Interaction volume radius: 10 \u00c5
Interaction volume height: 20 \u00c5
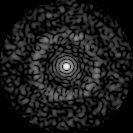
Disorder parameter: 0.8569